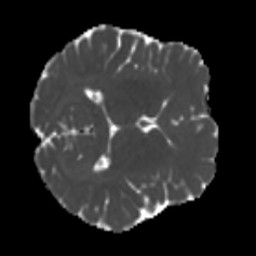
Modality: MD
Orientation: axial
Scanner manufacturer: siemens
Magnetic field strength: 3 T
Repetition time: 4 s
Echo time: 0.0594 s